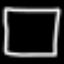
Label: square